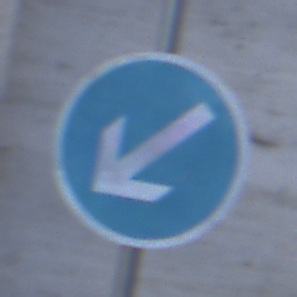
Verkehrszeichen: VorgeschriebeneVorbeifahrtLinks
Umgebung: Outdoor, Urban
Tageszeit: SunriseSunset
Wetter: Clear
Licht: Natural
Jahreszeit: NotSpecified
Kontrast: MediumContrast